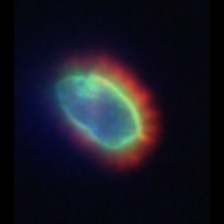
Taxon: Gyrodinium
Group: Dinoflagellates